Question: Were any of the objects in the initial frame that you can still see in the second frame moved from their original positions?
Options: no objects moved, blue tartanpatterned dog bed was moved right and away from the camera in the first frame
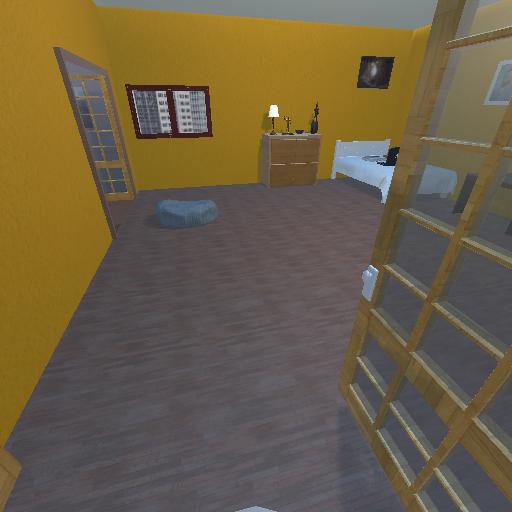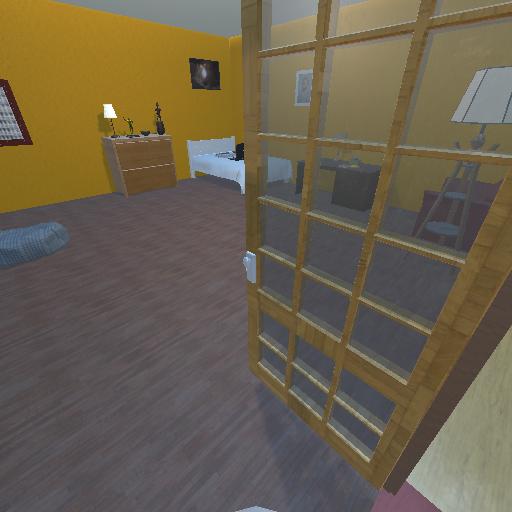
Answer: no objects moved